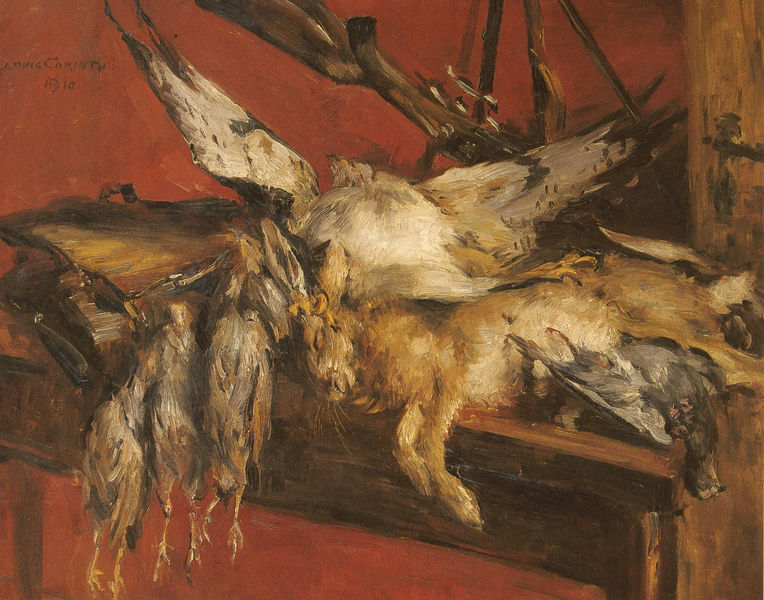
Titel: Jagdstilleben, Hase und Rebhühner
Künstler: Lovis Corinth
Institution: (Privatsammlung)
Schlagwörter: adler, falke, flügel, gemälde, kopf, vogel, weiß, braun, grau, hintergrund, holz, licht, schwarz, tisch, tür, rot, tier, tiere, wand, augen, federn, gefieder, taube, tod, tot, trauer, hals, holland, niederlande, signatur, öl, vögel, pastos, drei, ohren, hase, hasen, stilleben, stillleben, fell, füße, schrift, enten, signiert, wild, löffel, pfoten, kante, tischkante, vanitas, wei, nature morte, corinth, lovis, lovis corinth, schlachten, leblos, tauben, schnurrhaare, waffen, leichen, waffe, krallen, chardin, tasche, jagd, pfote, klinke, türklinke, küche, geflügel, beute, erlegt, fasan, fasane, jagdglück, jagdstilleben, jagdstillleben, jagdstück, jäger, kaninchen, sterben, gewehr, türgriff, geier, greifvogel, kolben, reichtum, jagdbeute, flinte, opfer, hahn, rebhuhn, huhn, küchenstück, gewehre, geweih, chasse, hühner, trophäe, wall, red, geschossen, wildbrett, game, jagdgewehr, feldhase, datiert, louis, blu, raubvogel, hare, geweht, tote tiere, bag, gibier, rebhühner, door, fendern, uer, table, date, lewis, gibiers, hasenpfote, hasenpfoten, lewis corinth, gun, signature, 1910, huh, augen geschlosen beim hasen, tr, cornith, bird, hunter, venison, rabbit, eagle, dead, birds, partridge, pigeon, wachteln, rebhün, füßße